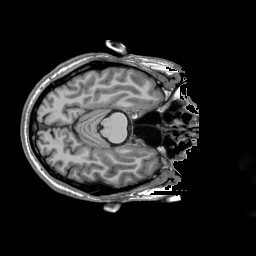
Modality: T1w
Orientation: coronal
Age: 39
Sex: male